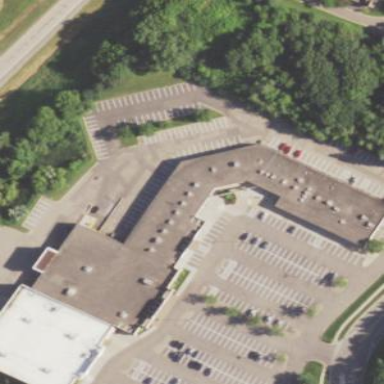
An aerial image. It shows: Retail building that is part of mall.